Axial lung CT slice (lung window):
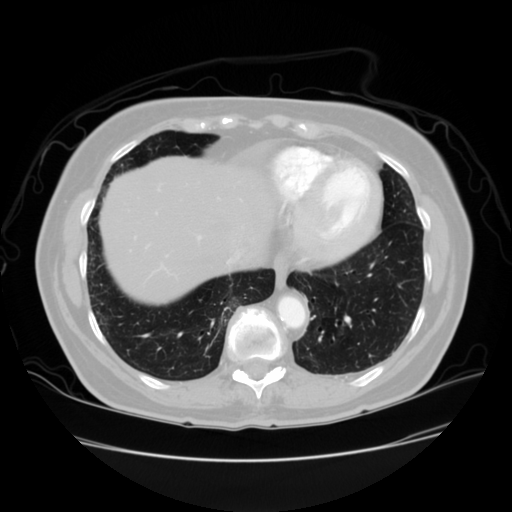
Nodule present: no